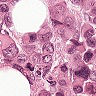
Metastatic tissue present: yes